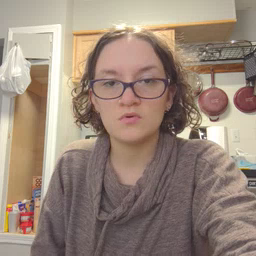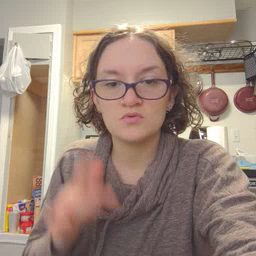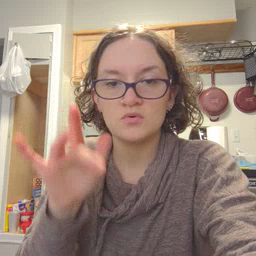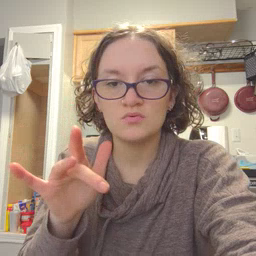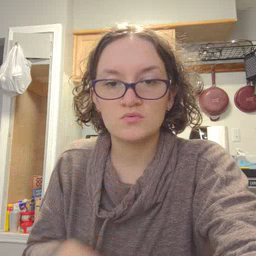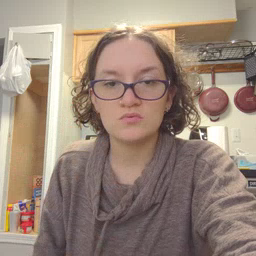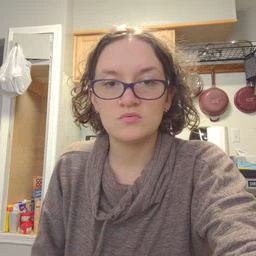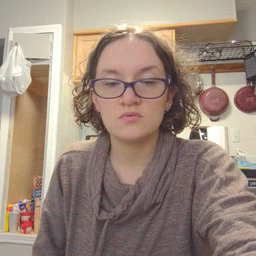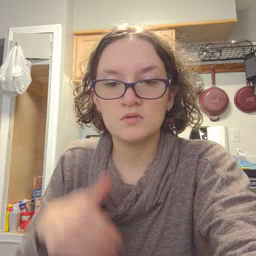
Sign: touch